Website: lowes
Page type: address-validator
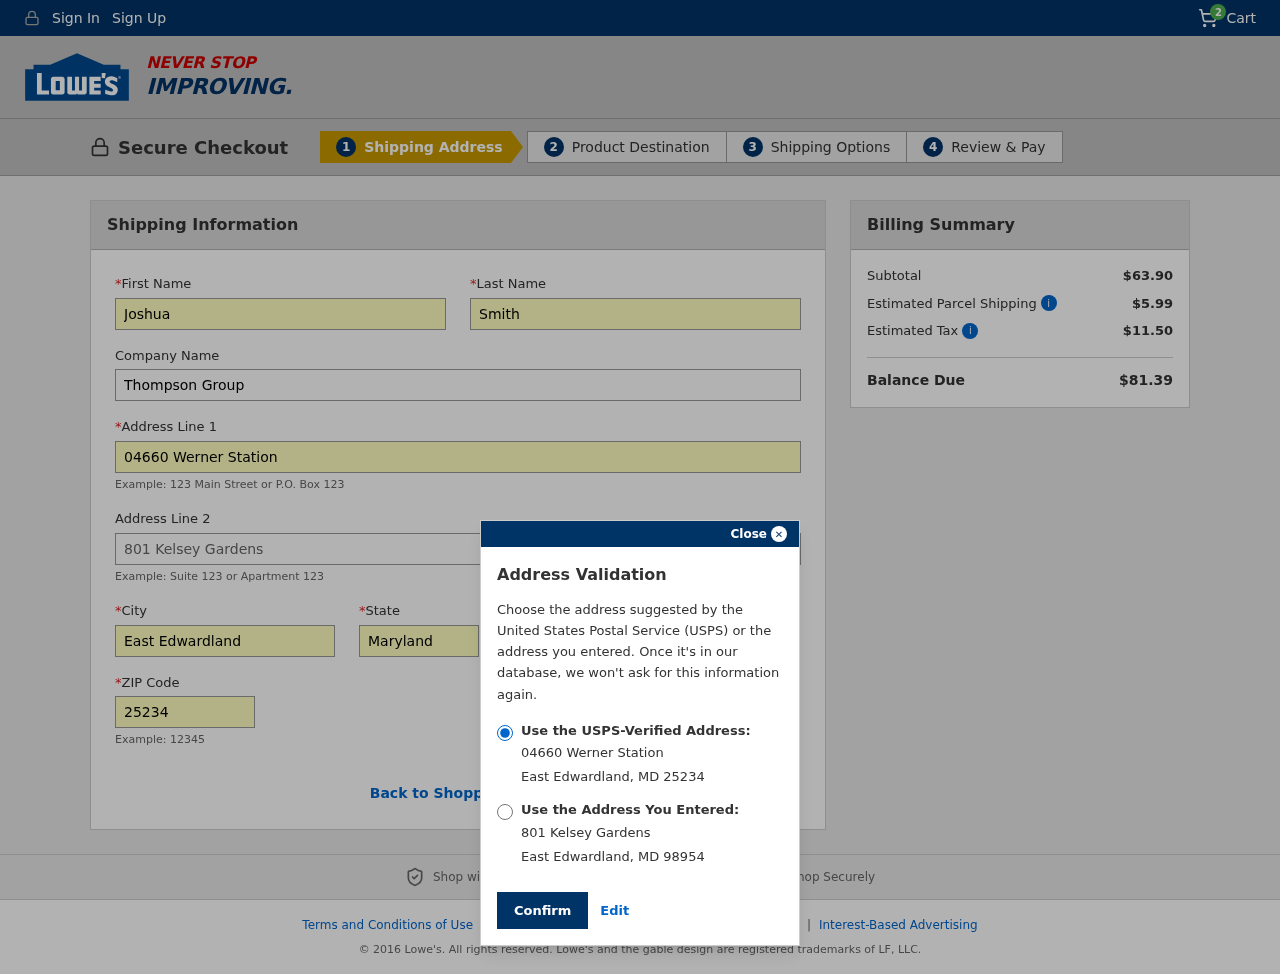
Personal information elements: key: PII_CITY
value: East Edwardland
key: PII_COMPANY
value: Thompson Group
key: PII_FIRSTNAME
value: Joshua
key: PII_LASTNAME
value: Smith
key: PII_POSTCODE
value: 25234
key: PII_POSTCODE2
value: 98954
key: PII_STATE
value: Maryland
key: PII_STATE_ABBR
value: MD
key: PII_STREET
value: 04660 Werner Station
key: PII_STREET2
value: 801 Kelsey Gardens
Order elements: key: ORDER_NUM_ITEMS
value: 2
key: ORDER_SUBTOTAL
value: $63.90
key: ORDER_SHIPPING_COST
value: $5.99
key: ORDER_TAX
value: $11.50
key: ORDER_TOTAL
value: $81.39